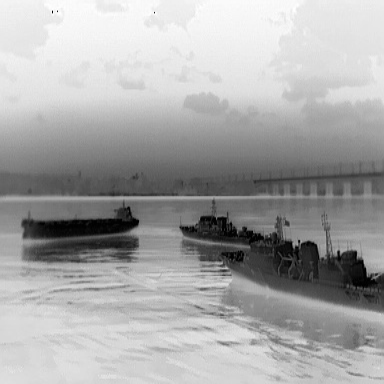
There are three objects shown in the infrared image, including two warships, and a liner.